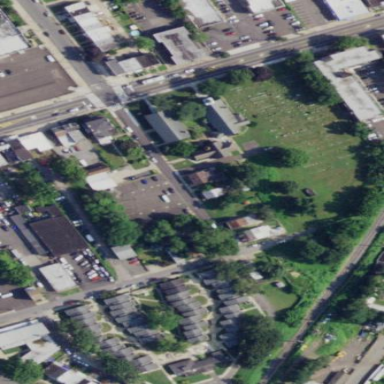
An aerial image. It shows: Cemetery.